Question: I am doing a correlation matrix using a seaborn heatmap, I need to :
1. Change the distance between the ticks and the labels of x and y.
2. Also, change the distance between the title and the heatmap.
3. Unifying the color of annotation to be either white or black.
I am using the following code:
'''
from matplotlib import pyplot as plt
import matplotlib
import numpy as np
import seaborn as sns
#call data frame and apply correlation:
#data =
#df = pd.DataFrame(data, columns = features)
#df_small = df.iloc[:,:]#if only few parameters are needed
#correlation_mat = df_small.corr()
#Create color pallete:
def NonLinCdict(steps, hexcol_array):
cdict = {'red': (), 'green': (), 'blue': ()}
for s, hexcol in zip(steps, hexcol_array):
rgb =matplotlib.colors.hex2color(hexcol)
cdict['red'] = cdict['red'] + ((s, rgb[0], rgb[0]),)
cdict['green'] = cdict['green'] + ((s, rgb[1], rgb[1]),)
cdict['blue'] = cdict['blue'] + ((s, rgb[2], rgb[2]),)
return cdict
#https://www.december.com/html/spec/colorshades.html
hc = ['#e5e5ff', '#C7DDF2', '#8EBAE5', '#407FB7', '#00549F']#ffffff #e5e5ff
th = [0, 0.25, 0.5, 0.75, 1]
hc = hc[:0:-1] + hc # prepend a reversed copy, but without repeating the central value
cdict = NonLinCdict(np.linspace(0, 1, len(hc)), hc)
cm = matplotlib.colors.LinearSegmentedColormap('test', cdict)
corr=np.random.uniform(-1, 1, (6,6))
#plot correlation matrix:
plt.figure(figsize = (10,8))
ax=sns.heatmap(corr,center=0, linewidths=1, annot = True,cmap=cm ,square=True, vmin=-1, vmax=1,
robust=True, annot_kws={'size':16}, cbar=True,linecolor='#F6A800',xticklabels=True,
yticklabels=True)
cbar = ax.collections[0].colorbar
cbar.ax.tick_params(labelsize=10, axis='both', which='both', length=0)
cbar.set_ticks(np.linspace(-1, 1, 11))
plt.title("title", y=-1.5,fontsize = 18,)
plt.xlabel("X_parameters",fontsize = 18)
plt.ylabel("Y_paramaters",fontsize = 18)
ax.tick_params(axis='both', which='both', length=0)
ax.axhline(y=0, color='#F6A800',linewidth=4)
ax.axhline(y=corr.shape[1], color='#F6A800',linewidth=4)
ax.axvline(x=0, color='#F6A800',linewidth=4)
ax.axvline(x=corr.shape[0], color='#F6A800',linewidth=4)
#change position of lables and titles and assign colors.
plt.show()
'''
My current output is:

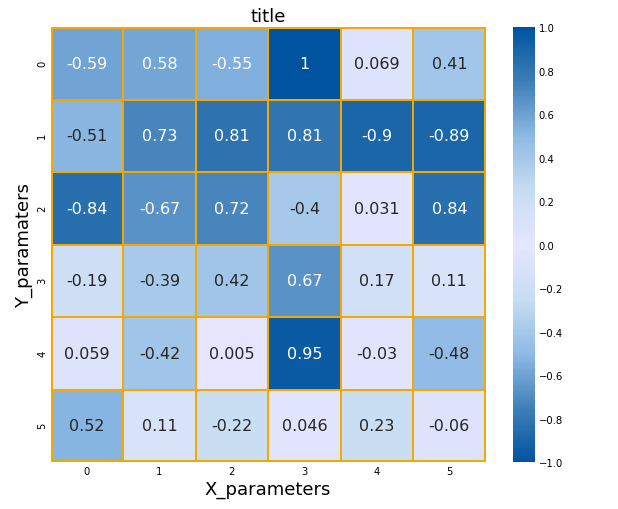
Answer: Well, <URL>' have a parameter 'labelpad=' to set the distance between the axis label and the ticklabels.
<URL>'. Note that for readability, seaborn's default uses white for text on the dark-colored cells, and black for the light-colored cells.
'''
from matplotlib import pyplot as plt
import matplotlib
import numpy as np
import seaborn as sns
def NonLinCdict(steps, hexcol_array):
cdict = {'red': (), 'green': (), 'blue': ()}
for s, hexcol in zip(steps, hexcol_array):
rgb = matplotlib.colors.hex2color(hexcol)
cdict['red'] = cdict['red'] + ((s, rgb[0], rgb[0]),)
cdict['green'] = cdict['green'] + ((s, rgb[1], rgb[1]),)
cdict['blue'] = cdict['blue'] + ((s, rgb[2], rgb[2]),)
return cdict
hc = ['#e5e5ff', '#C7DDF2', '#8EBAE5', '#407FB7', '#00549F'] # ffffff #e5e5ff
th = [0, 0.25, 0.5, 0.75, 1]
hc = hc[:0:-1] + hc # prepend a reversed copy, but without repeating the central value
cdict = NonLinCdict(np.linspace(0, 1, len(hc)), hc)
cm = matplotlib.colors.LinearSegmentedColormap('test', cdict)
corr = np.random.uniform(-1, 1, (6, 6))
# plot correlation matrix:
plt.figure(figsize=(10, 8))
ax = sns.heatmap(corr, center=0, linewidths=1, annot=True, cmap=cm, square=True, vmin=-1, vmax=1,
robust=True, annot_kws={'size': 16, 'color': 'black'}, cbar=True, linecolor='#F6A800',
xticklabels=True, yticklabels=True)
cbar = ax.collections[0].colorbar
cbar.ax.tick_params(labelsize=10, axis='both', which='both', length=0)
cbar.set_ticks(np.linspace(-1, 1, 11))
plt.title("title", y=-1.5, fontsize=18, pad=15)
plt.xlabel("X_parameters", fontsize=18, labelpad=15)
plt.ylabel("Y_paramaters", fontsize=18, labelpad=15)
ax.tick_params(axis='both', which='both', length=0)
ax.axhline(y=0, color='#F6A800', linewidth=4)
ax.axhline(y=corr.shape[1], color='#F6A800', linewidth=4)
ax.axvline(x=0, color='#F6A800', linewidth=4)
ax.axvline(x=corr.shape[0], color='#F6A800', linewidth=4)
plt.show()
'''
<URL>